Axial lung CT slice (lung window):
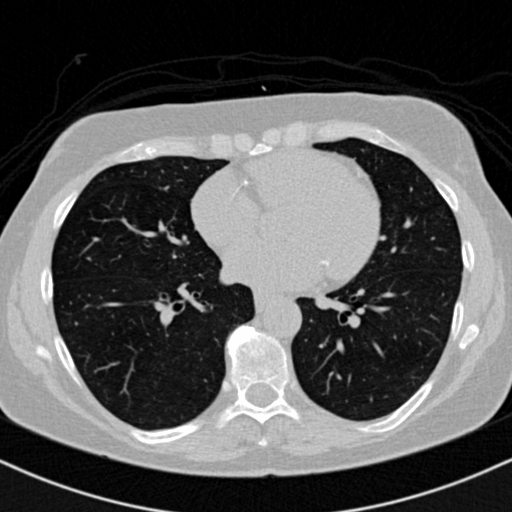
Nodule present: no